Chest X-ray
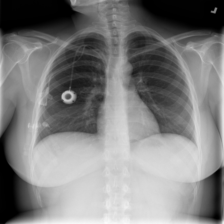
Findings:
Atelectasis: negative
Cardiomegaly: negative
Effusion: negative
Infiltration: positive
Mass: negative
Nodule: negative
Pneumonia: negative
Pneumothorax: negative
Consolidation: negative
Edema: negative
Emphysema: negative
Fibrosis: negative
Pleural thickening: negative
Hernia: negative